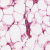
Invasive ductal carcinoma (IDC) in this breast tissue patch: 0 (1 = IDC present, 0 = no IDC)